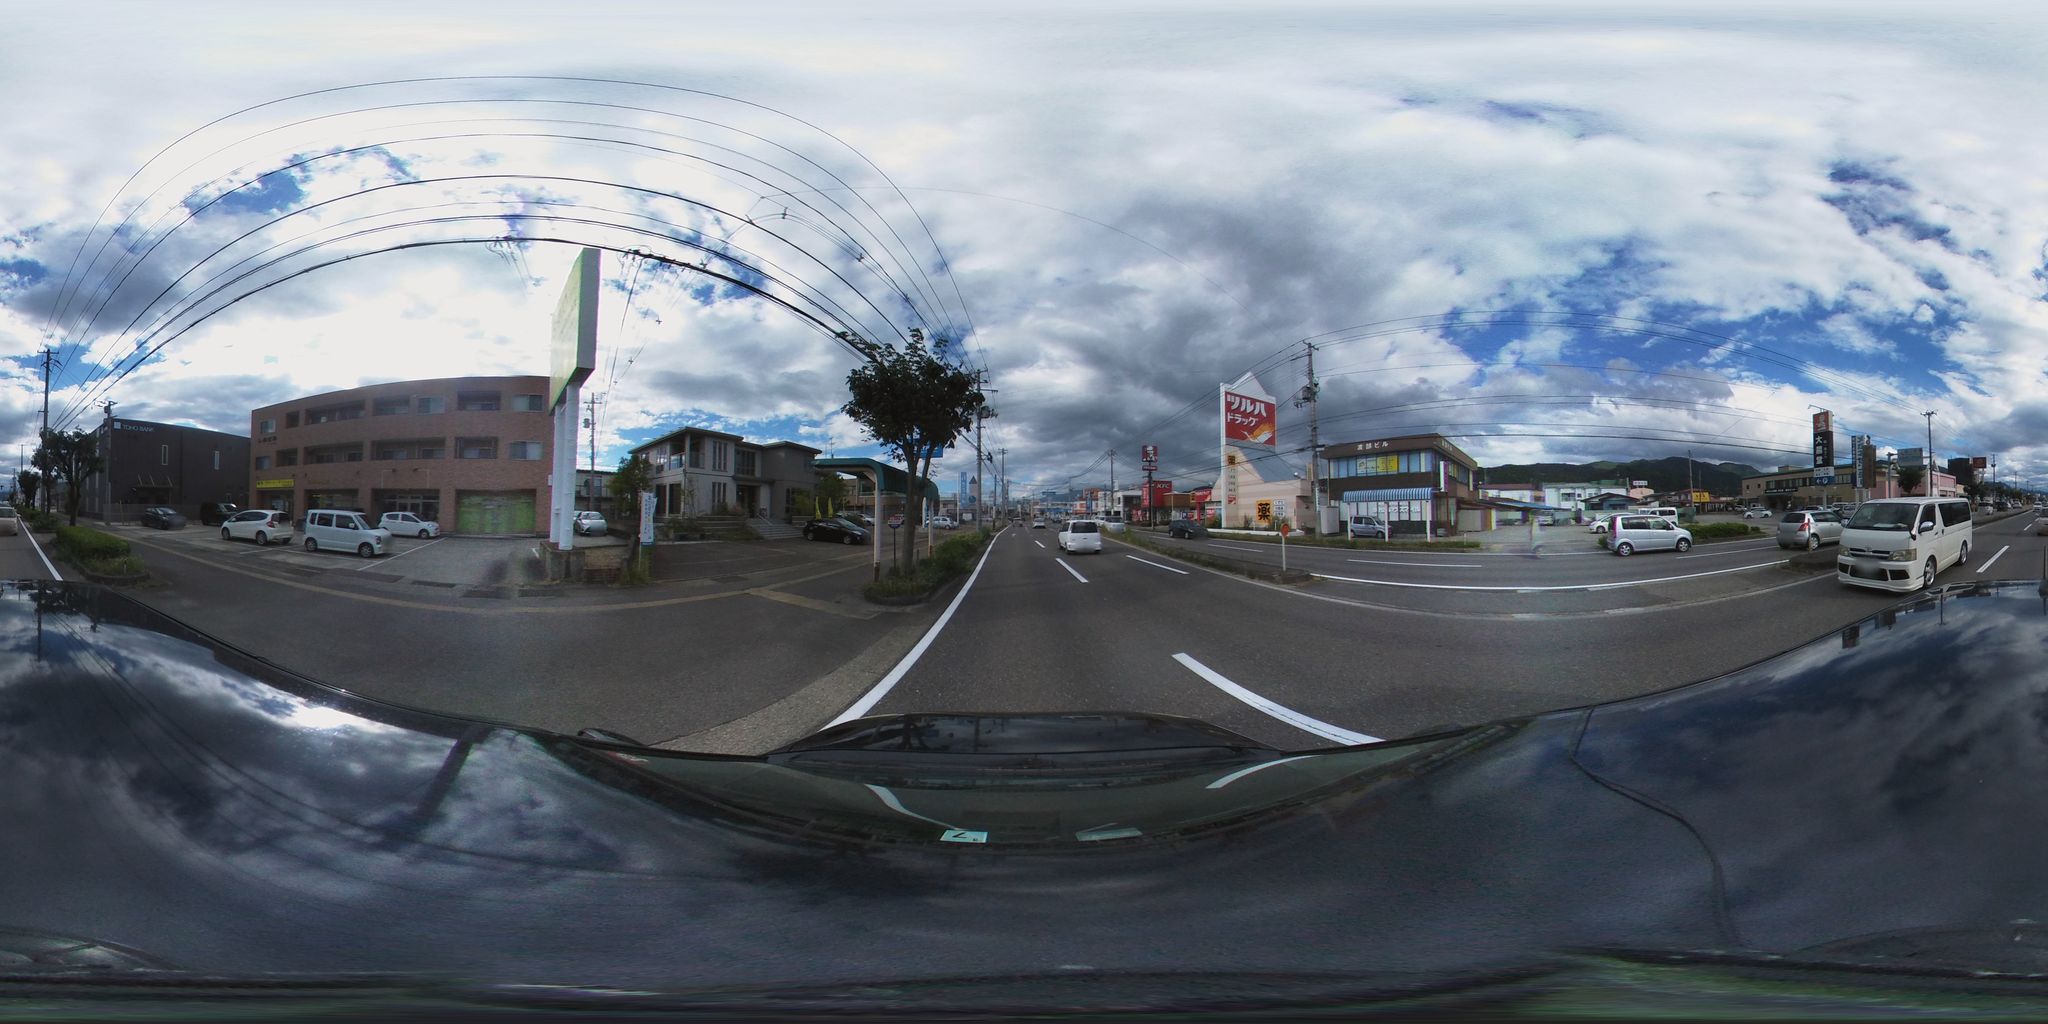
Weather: cloudy
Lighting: day
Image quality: slightly poor
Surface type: driving surface
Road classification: primary
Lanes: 2.0
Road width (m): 3.8
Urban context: urban centre
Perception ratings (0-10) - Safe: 1.87, Lively: 2.08, Beautiful: 3.46, Boring: 3.99, Depressing: 7.05, Wealthy: 0.8